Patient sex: M
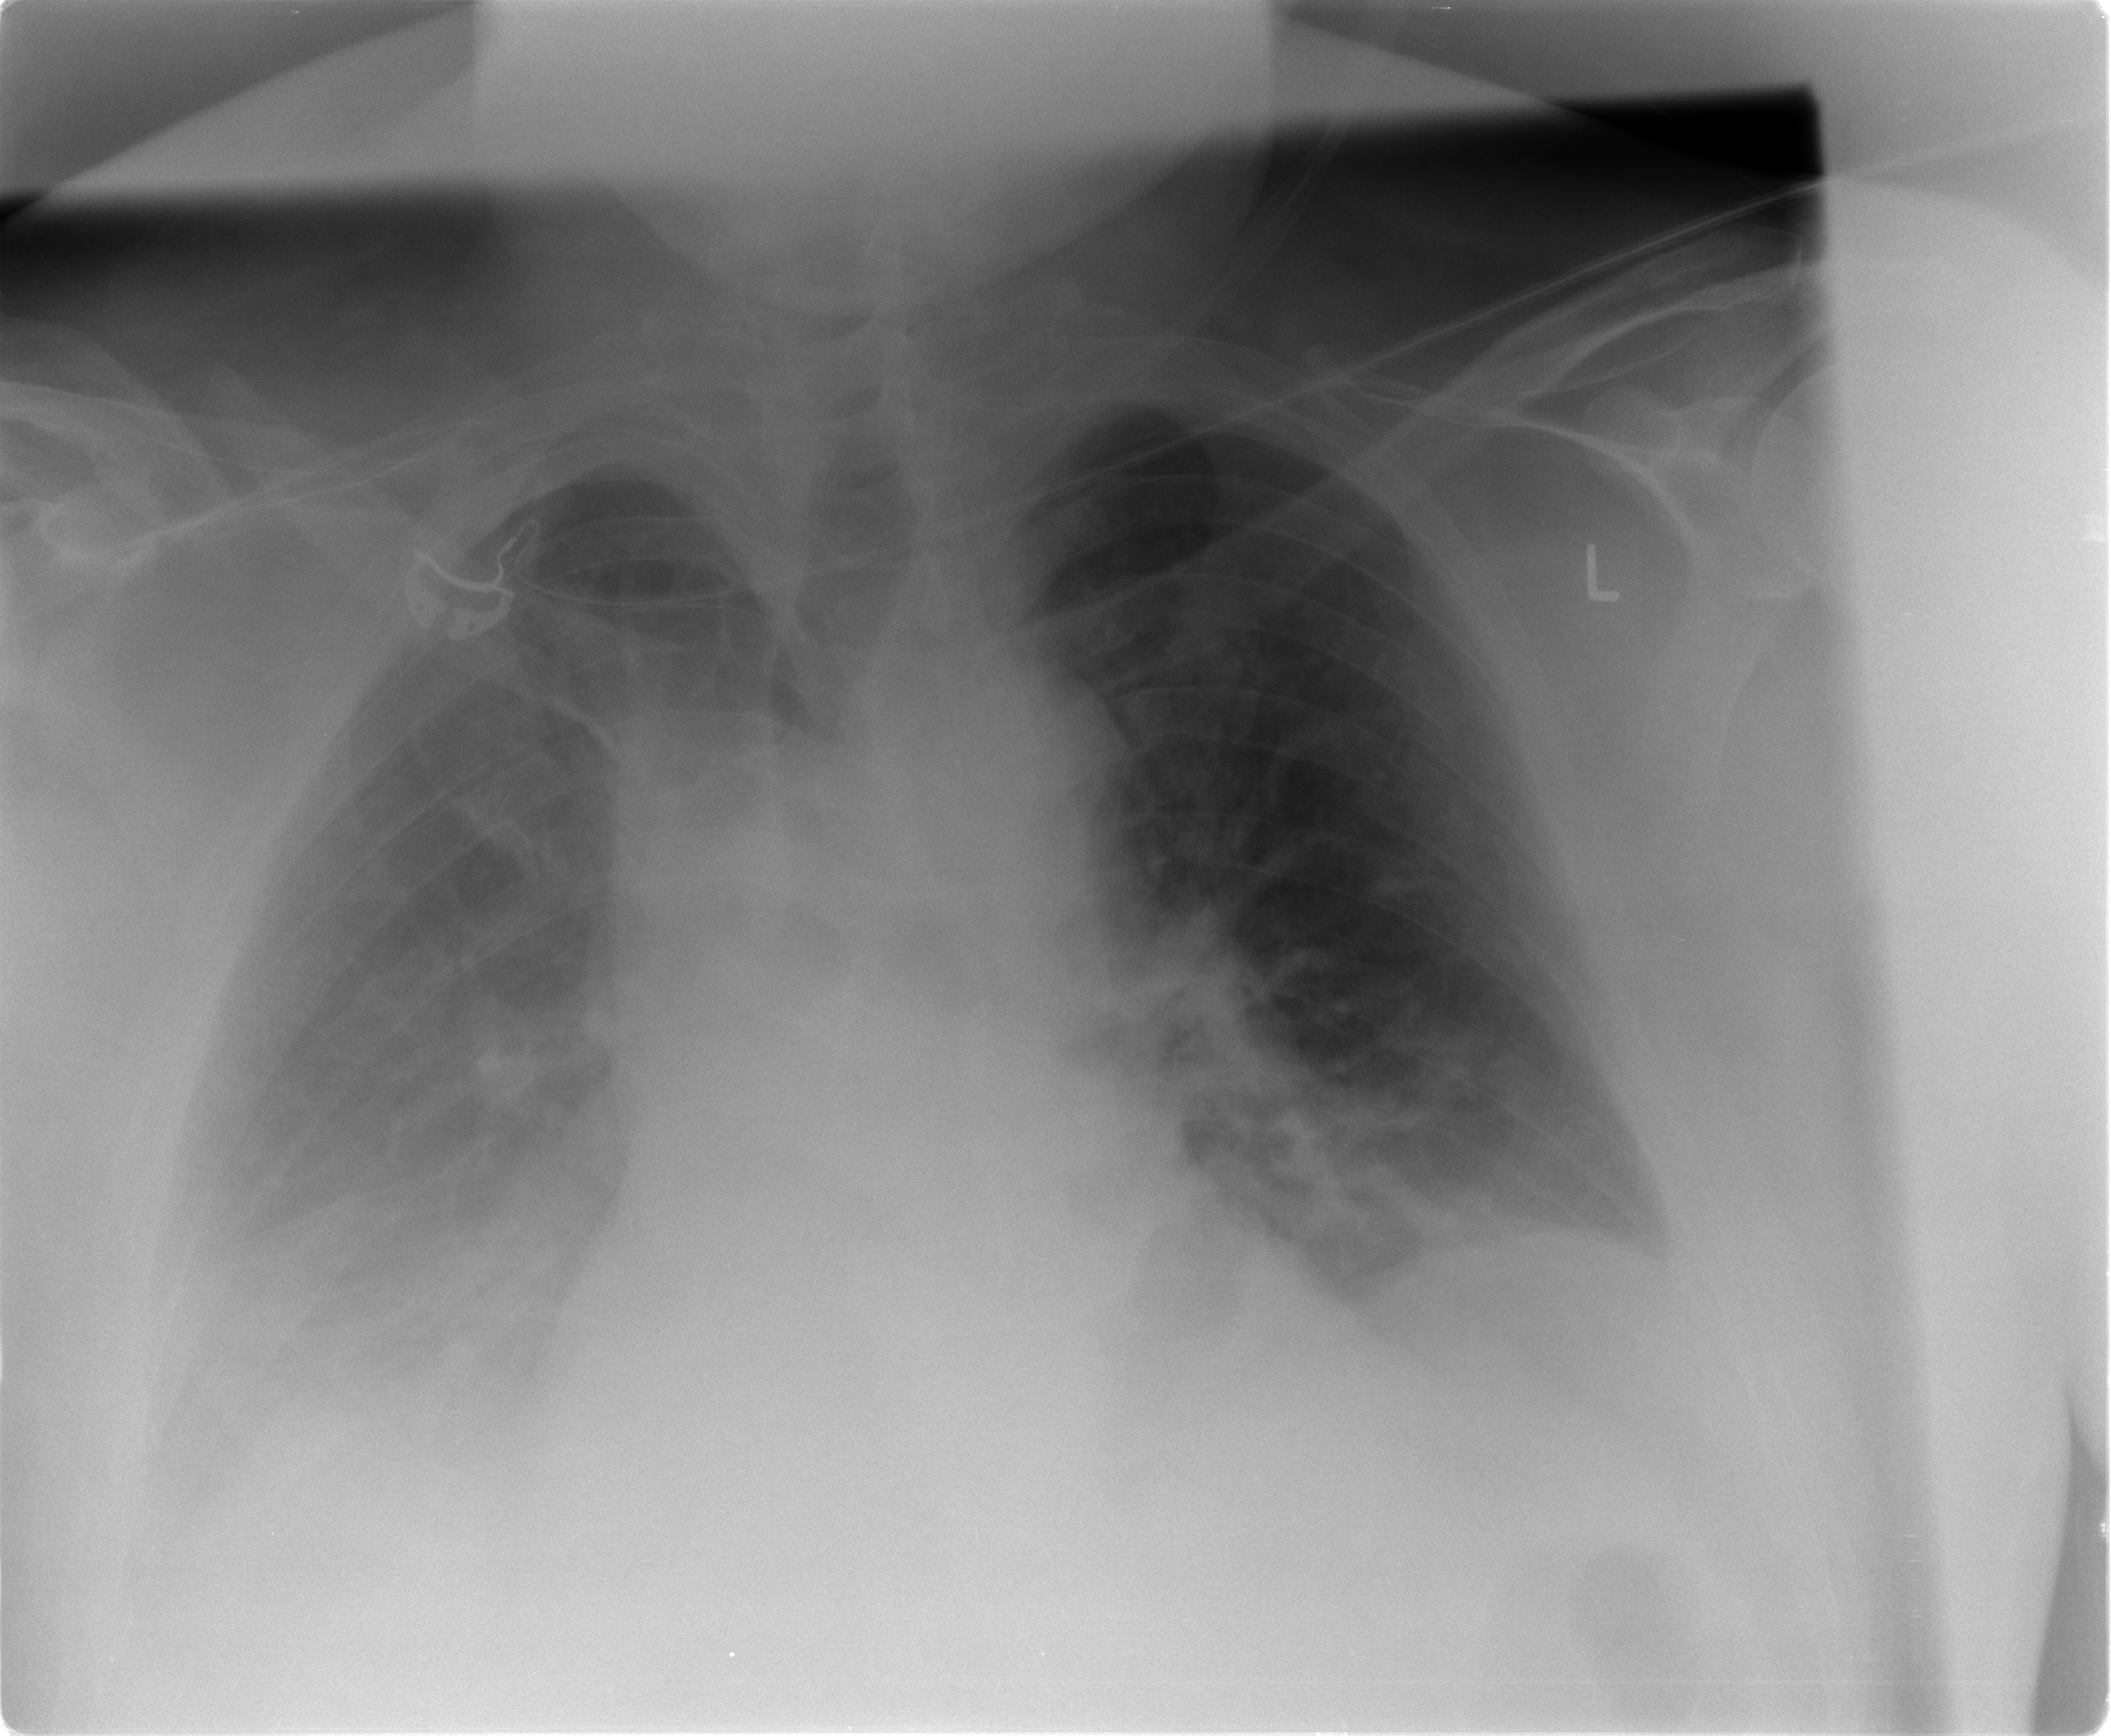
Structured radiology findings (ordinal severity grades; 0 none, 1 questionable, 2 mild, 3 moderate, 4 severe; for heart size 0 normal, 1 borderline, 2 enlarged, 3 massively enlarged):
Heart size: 0
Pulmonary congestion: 0
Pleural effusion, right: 2
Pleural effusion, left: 1
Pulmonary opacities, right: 0
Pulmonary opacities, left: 0
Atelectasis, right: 3
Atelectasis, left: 0